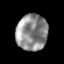
Tissue: prostate
Cell type: T cells
Senescence score: 0.3533
Nuclear area (px): 1109
Mean DAPI intensity: 140.519